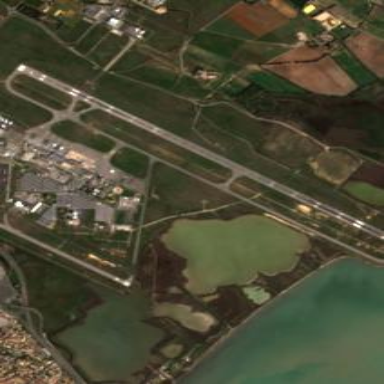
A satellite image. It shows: International public aerodrome (airport).